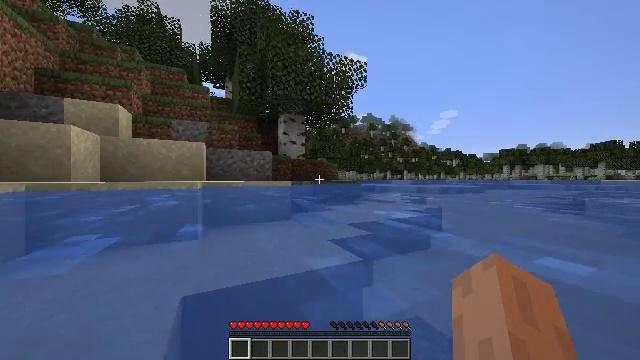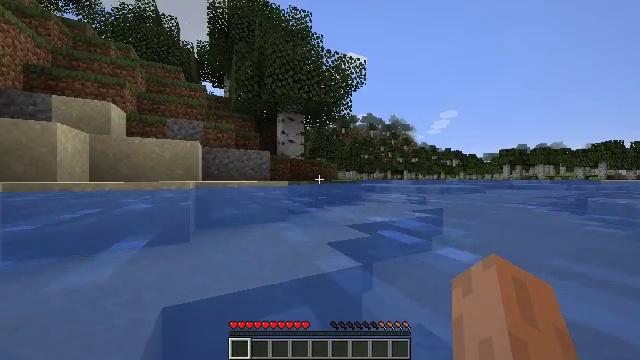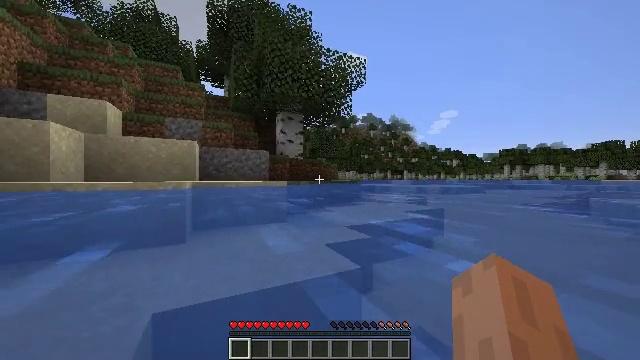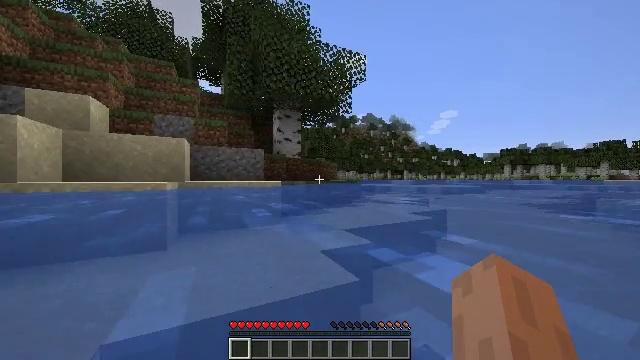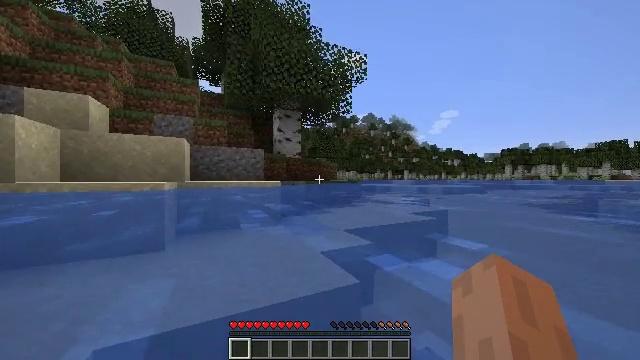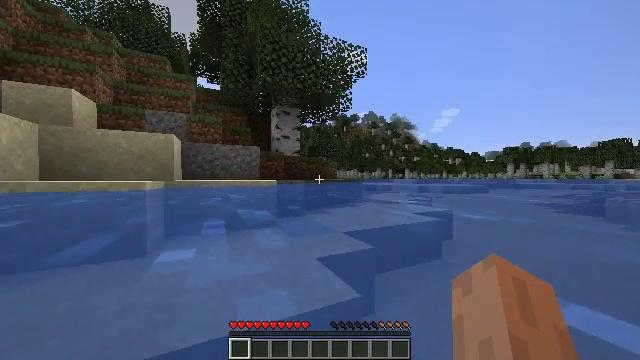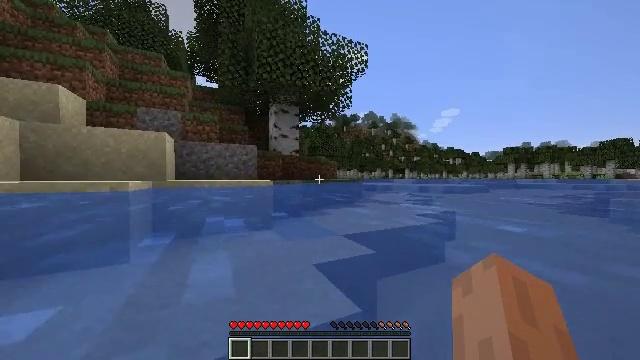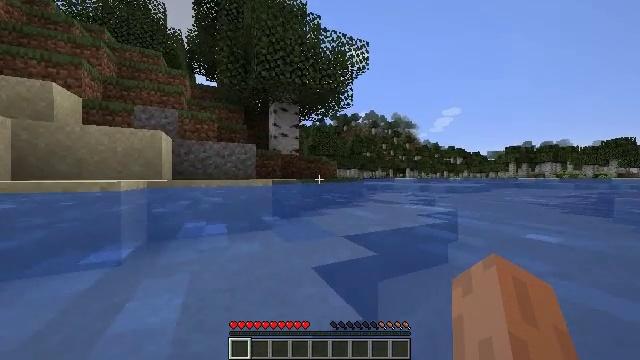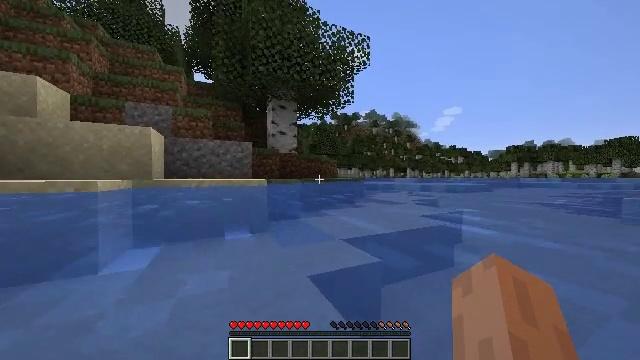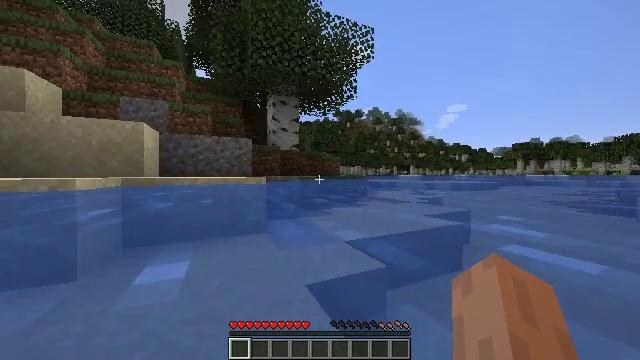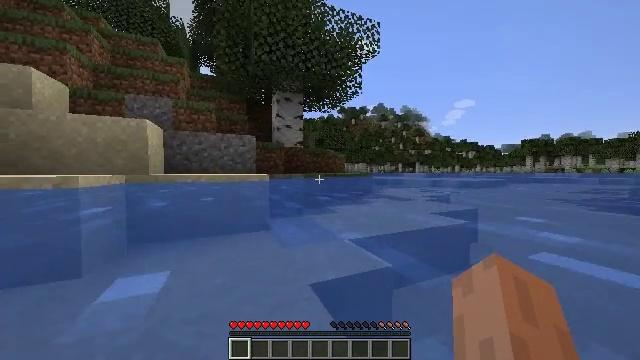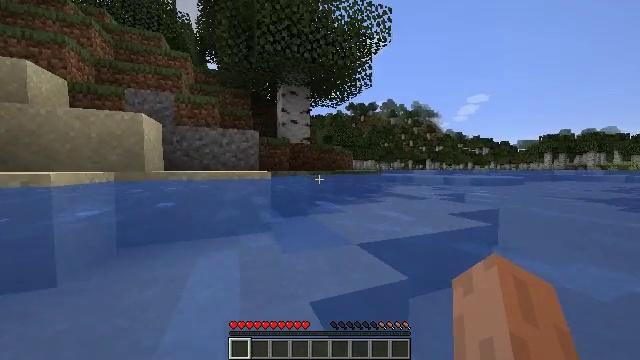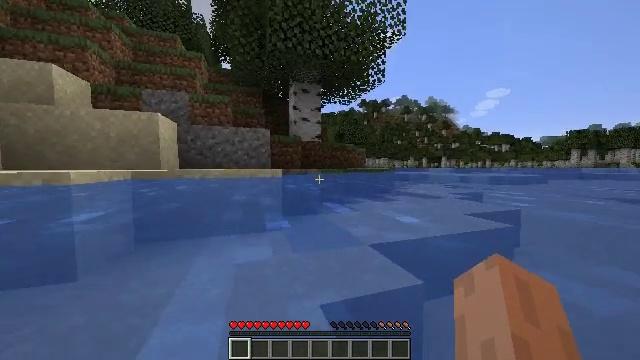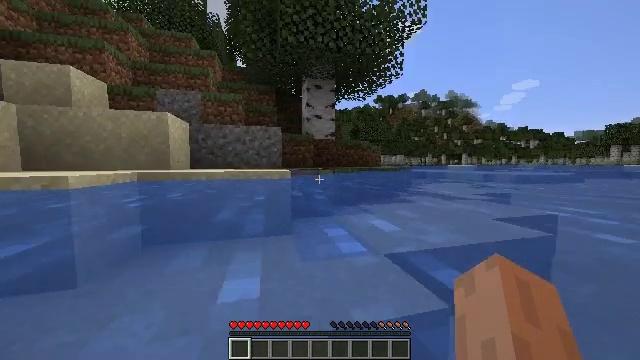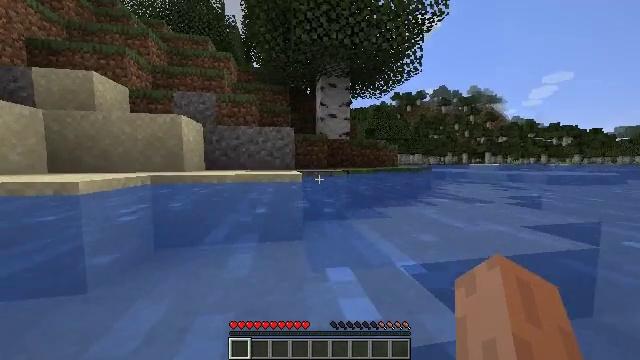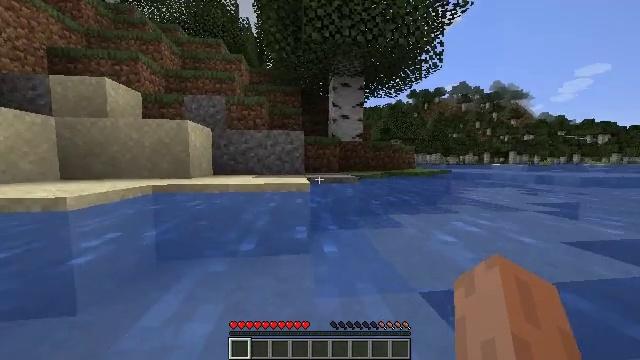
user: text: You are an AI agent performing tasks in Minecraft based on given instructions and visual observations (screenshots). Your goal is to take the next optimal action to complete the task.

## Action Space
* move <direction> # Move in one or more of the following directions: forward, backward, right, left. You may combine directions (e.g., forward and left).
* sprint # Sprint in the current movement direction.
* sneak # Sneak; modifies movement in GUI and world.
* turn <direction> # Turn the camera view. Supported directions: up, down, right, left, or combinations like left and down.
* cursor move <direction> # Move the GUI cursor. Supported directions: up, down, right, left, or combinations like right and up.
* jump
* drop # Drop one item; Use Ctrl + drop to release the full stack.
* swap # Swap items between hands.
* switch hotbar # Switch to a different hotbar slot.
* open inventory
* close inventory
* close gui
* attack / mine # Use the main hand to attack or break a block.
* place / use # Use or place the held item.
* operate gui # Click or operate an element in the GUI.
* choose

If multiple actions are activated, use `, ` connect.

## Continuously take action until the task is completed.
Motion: motion action
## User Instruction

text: Gather the peony by left-clicking.
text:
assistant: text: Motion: move forward, sprint
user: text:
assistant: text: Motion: move forward, sprint
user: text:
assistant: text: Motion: move forward, sprint
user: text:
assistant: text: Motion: move forward, sprint
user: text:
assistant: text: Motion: move forward, sprint
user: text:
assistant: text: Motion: move forward, sprint
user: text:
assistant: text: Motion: move forward, sprint
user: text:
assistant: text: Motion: move forward, sprint
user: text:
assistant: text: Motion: move forward, sprint
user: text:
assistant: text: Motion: move forward, sprint, turn left
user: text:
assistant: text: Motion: move forward, sprint, turn left
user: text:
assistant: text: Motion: move forward, sprint, turn left, jump
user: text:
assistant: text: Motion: move forward, sprint, turn left, jump
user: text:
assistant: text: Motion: move forward, sprint, turn left, jump
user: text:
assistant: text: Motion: move forward, sprint, turn left, jump
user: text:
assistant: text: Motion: move forward, sprint, turn left, jump
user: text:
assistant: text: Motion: move forward, sprint, turn left, jump
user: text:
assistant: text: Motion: move forward, sprint, turn left, jump
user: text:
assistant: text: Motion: move forward, sprint, turn left, jump
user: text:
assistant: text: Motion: move forward, sprint, turn left, jump
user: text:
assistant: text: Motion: move forward, sprint, turn left, jump
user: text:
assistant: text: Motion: move forward, sprint, turn left, jump
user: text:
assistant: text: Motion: move forward, sprint, turn left, jump
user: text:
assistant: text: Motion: move forward, sprint, turn left, jump
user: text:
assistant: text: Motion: move forward, sprint, turn left, jump
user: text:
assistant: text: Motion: move forward, sprint, turn left, jump
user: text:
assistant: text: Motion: move forward, sprint, turn left, jump
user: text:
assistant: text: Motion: move forward, sprint, turn left, jump
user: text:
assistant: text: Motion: move forward, sprint, turn left, jump
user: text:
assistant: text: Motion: move forward, sprint, turn left, jump